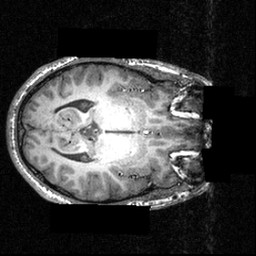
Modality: T1w
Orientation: axial
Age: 26
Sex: male
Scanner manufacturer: siemens
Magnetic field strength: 3.951 T
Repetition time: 1.5 s
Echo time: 0.00335 s